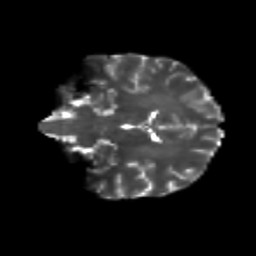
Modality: T2w
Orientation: coronal
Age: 21
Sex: female
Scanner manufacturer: siemens
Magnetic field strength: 3 T
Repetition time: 8.6 s
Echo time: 0.095 s